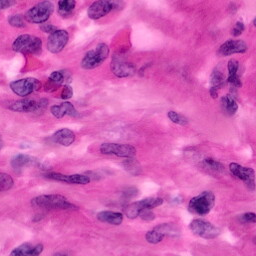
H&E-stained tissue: Pancreatic